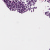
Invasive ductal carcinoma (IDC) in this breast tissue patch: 1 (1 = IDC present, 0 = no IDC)